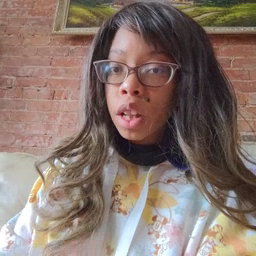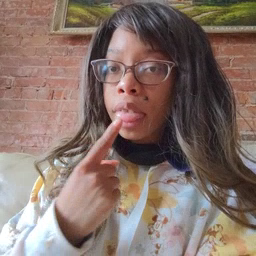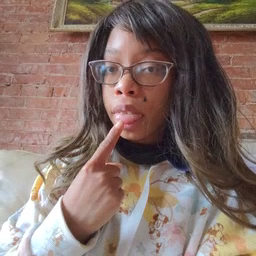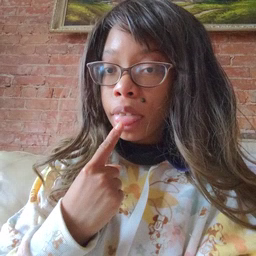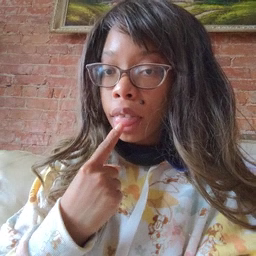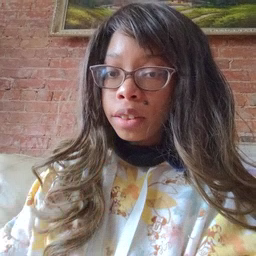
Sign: tongue